Field crop: maize
Growth stage: 2
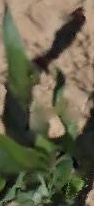
Species: maize